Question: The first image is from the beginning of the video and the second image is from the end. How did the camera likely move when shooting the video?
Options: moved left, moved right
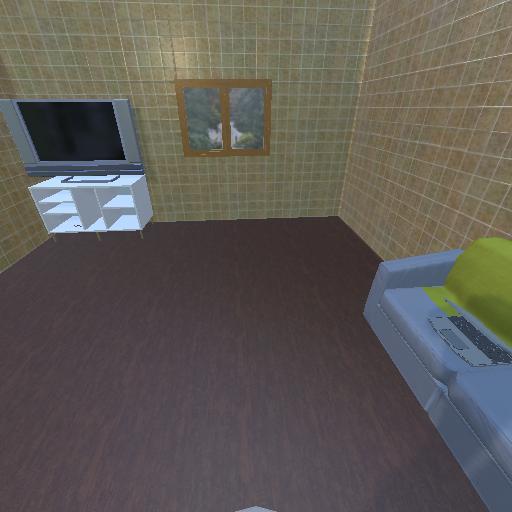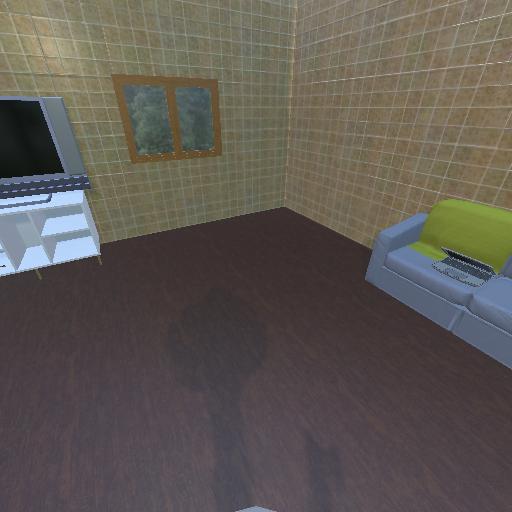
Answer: moved left